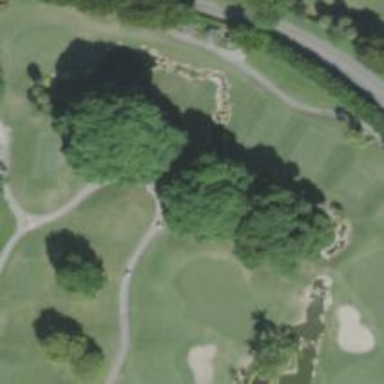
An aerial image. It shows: Picturesque scene of golf course with lateral water hazard.